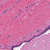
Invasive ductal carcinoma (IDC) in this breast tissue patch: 0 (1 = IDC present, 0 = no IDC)